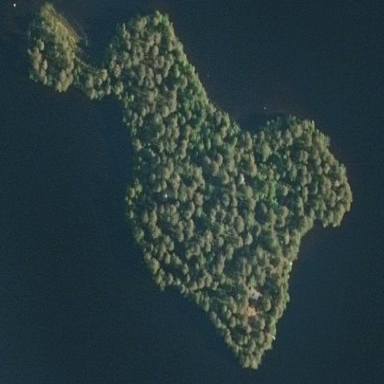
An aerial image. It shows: Image showing island.